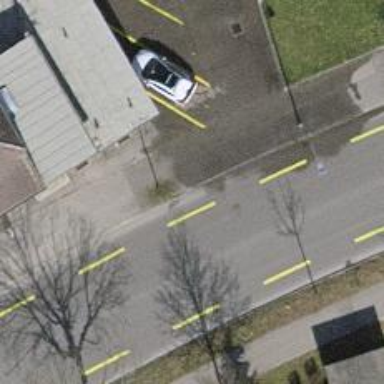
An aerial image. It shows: Residential road with designated cycle lane.